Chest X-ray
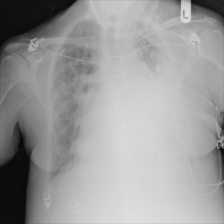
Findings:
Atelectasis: negative
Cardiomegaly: negative
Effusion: negative
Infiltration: negative
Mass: negative
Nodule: negative
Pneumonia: negative
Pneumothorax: negative
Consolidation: positive
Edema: positive
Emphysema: negative
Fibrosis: negative
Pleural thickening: negative
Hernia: negative